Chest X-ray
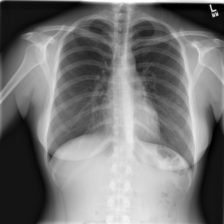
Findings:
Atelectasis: negative
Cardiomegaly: negative
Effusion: negative
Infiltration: negative
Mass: negative
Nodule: negative
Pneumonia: negative
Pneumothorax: negative
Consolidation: negative
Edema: negative
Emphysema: negative
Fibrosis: negative
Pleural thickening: negative
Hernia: negative